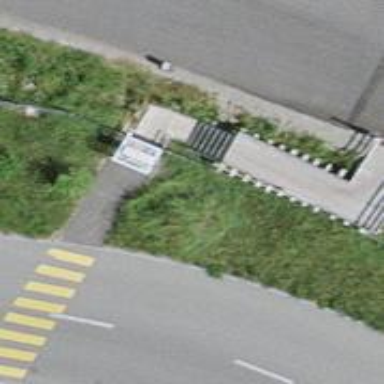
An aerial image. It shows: Asphalt steps along the road.